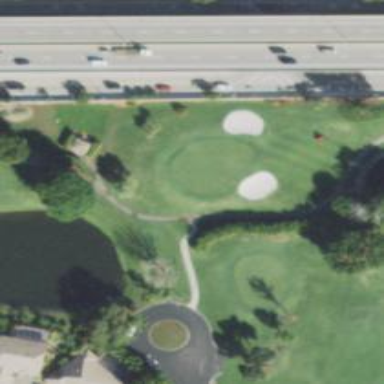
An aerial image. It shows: View of golf hole.